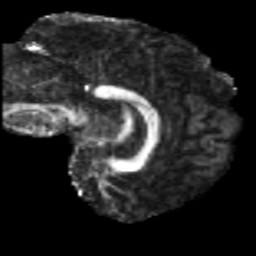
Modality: FA
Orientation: sagittal
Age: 46
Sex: male
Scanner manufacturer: siemens
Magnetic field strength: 3 T
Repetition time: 5 s
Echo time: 0.092 s